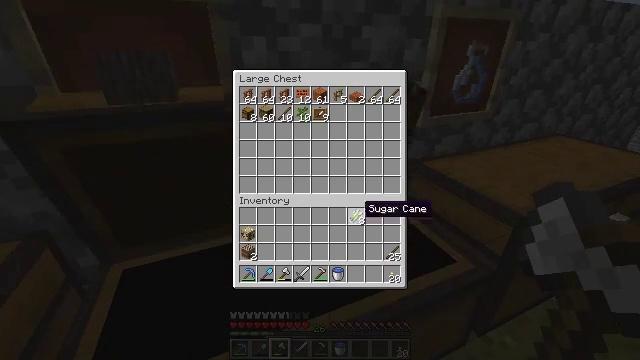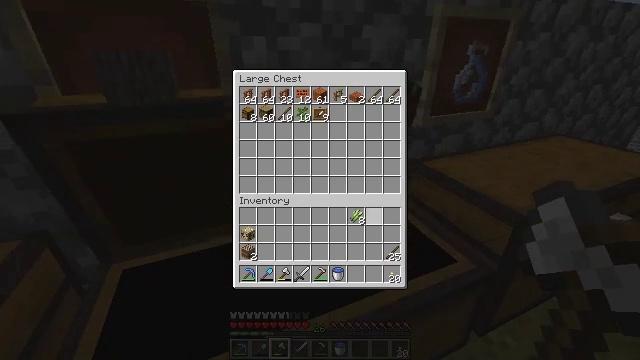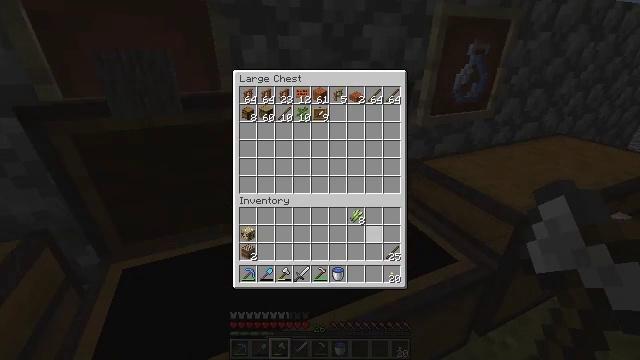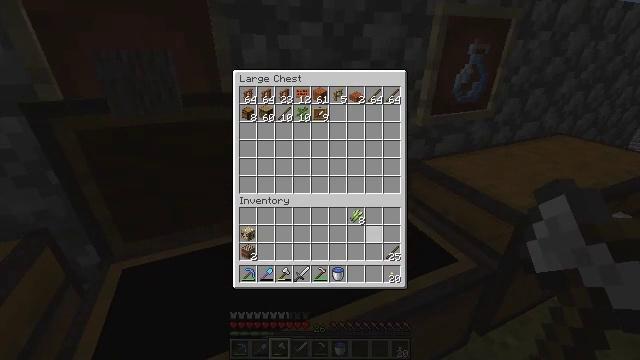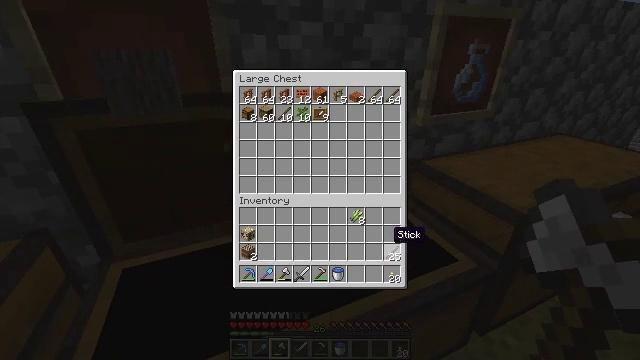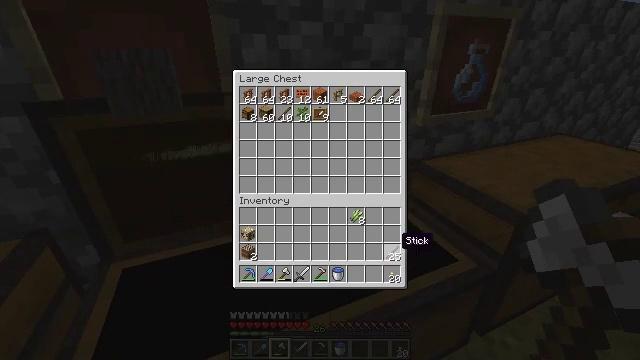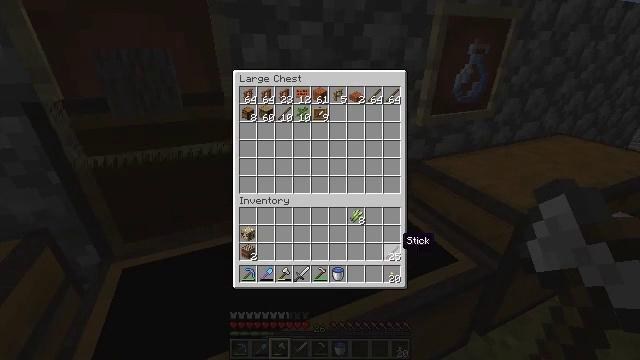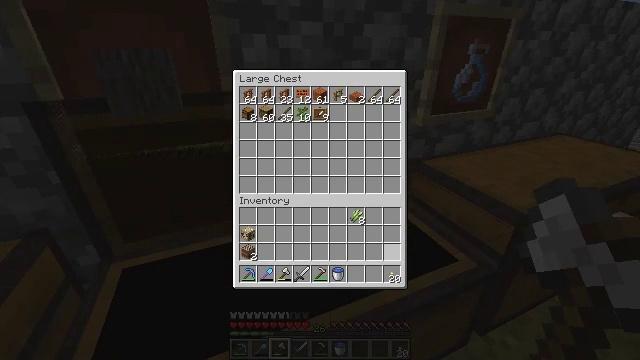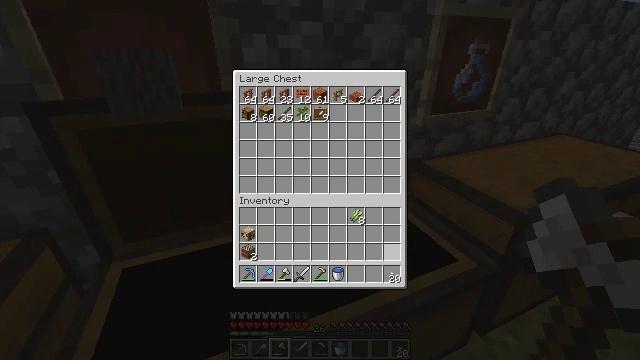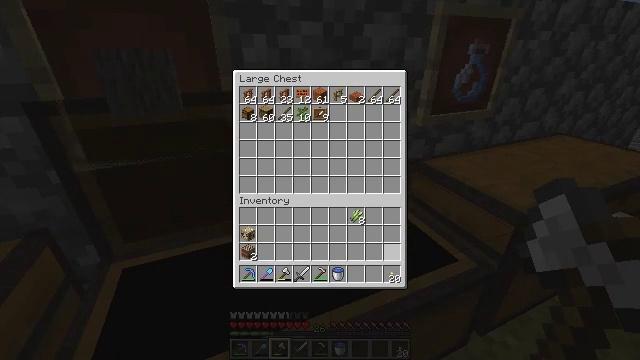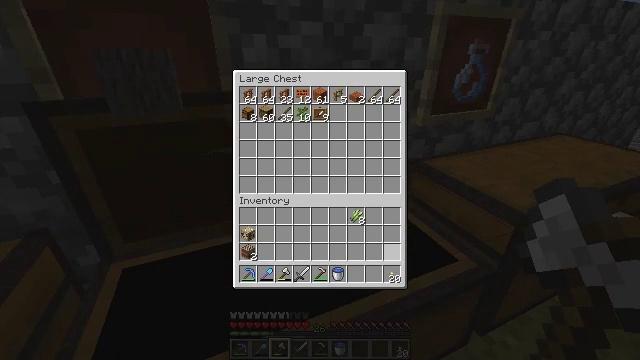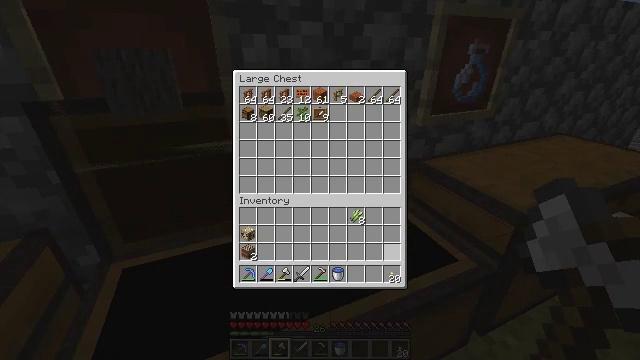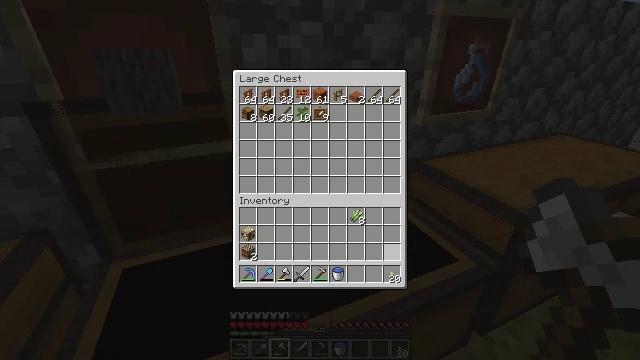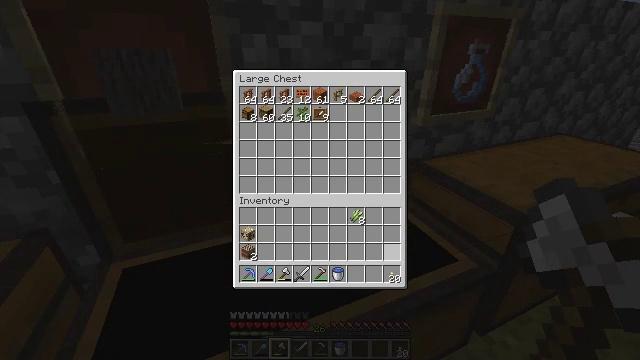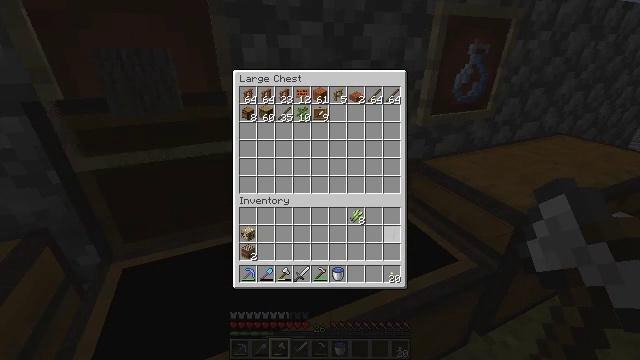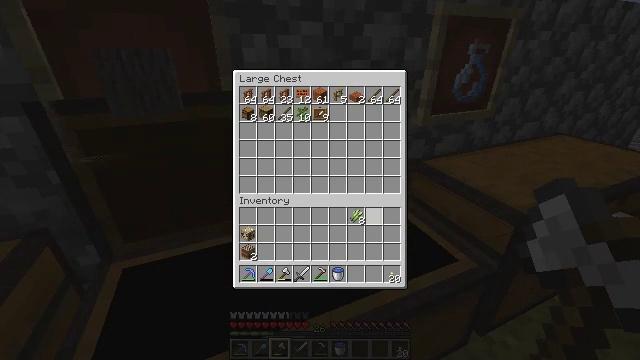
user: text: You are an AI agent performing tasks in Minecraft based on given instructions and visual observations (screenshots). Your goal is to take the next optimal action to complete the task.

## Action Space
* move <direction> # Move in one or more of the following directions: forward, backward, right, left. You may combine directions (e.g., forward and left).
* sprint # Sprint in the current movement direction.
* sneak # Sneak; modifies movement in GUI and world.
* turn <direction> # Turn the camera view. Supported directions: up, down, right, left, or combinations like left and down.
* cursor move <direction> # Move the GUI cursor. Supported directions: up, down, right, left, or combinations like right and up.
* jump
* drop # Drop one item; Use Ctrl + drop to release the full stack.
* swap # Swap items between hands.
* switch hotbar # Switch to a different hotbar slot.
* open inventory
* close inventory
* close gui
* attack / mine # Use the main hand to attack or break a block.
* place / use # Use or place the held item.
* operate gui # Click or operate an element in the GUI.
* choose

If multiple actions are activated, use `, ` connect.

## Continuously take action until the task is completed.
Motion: motion action
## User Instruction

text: Collect the poppy by clicking on it.
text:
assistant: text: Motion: sneak, cursor move right
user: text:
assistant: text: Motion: sneak
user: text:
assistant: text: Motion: sneak
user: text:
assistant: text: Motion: sneak, cursor move right and down
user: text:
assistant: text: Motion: sneak, cursor move right
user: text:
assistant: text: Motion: sneak
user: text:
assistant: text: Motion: sneak, choose
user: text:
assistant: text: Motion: sneak, choose
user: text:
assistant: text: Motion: sneak, choose
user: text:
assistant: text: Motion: sneak, choose
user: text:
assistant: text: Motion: sneak
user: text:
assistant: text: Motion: sneak
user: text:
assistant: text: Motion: sneak
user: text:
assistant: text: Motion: sneak, cursor move up
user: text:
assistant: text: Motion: sneak, cursor move left and up
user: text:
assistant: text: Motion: sneak
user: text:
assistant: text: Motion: sneak
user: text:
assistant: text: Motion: sneak
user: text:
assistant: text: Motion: sneak
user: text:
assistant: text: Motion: sneak
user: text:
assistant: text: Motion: sneak
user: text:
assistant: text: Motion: sneak
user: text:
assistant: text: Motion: no_op
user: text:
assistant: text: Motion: no_op
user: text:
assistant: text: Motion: no_op
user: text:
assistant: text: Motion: no_op
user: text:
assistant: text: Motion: no_op
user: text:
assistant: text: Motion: no_op
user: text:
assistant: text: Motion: no_op
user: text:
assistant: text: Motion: no_op